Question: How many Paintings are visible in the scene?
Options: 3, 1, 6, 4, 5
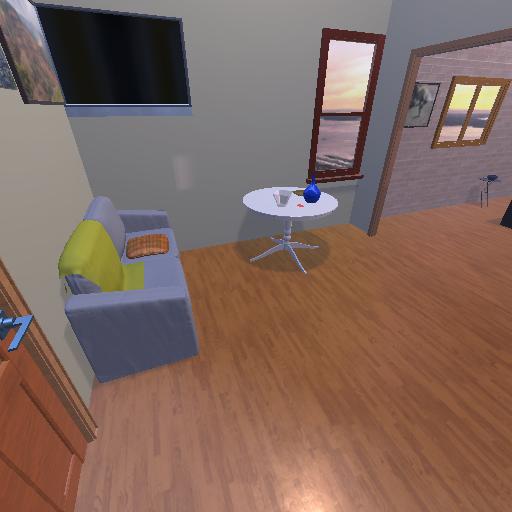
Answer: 3